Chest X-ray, PA view. Patient: 22 years old, sex F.
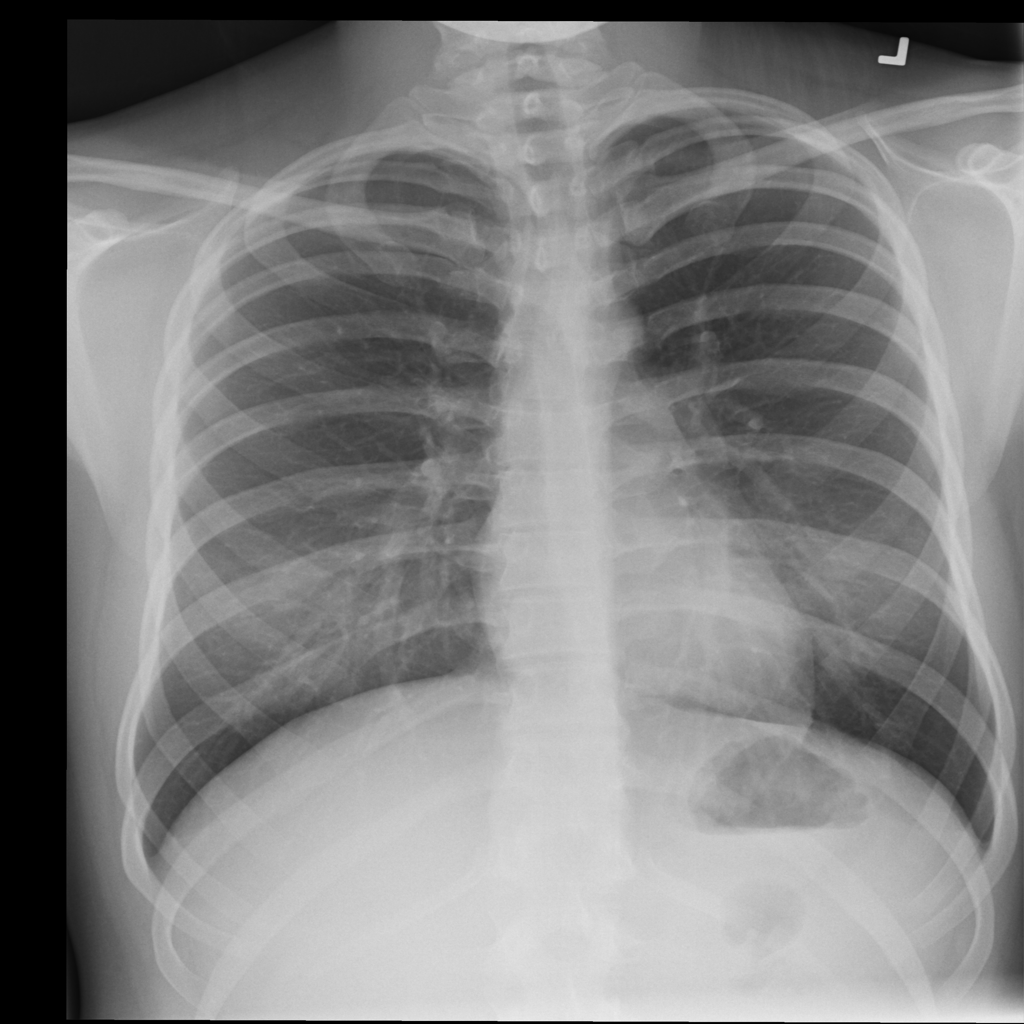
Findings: Infiltration